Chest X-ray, PA view. Patient: 50 years old, sex M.
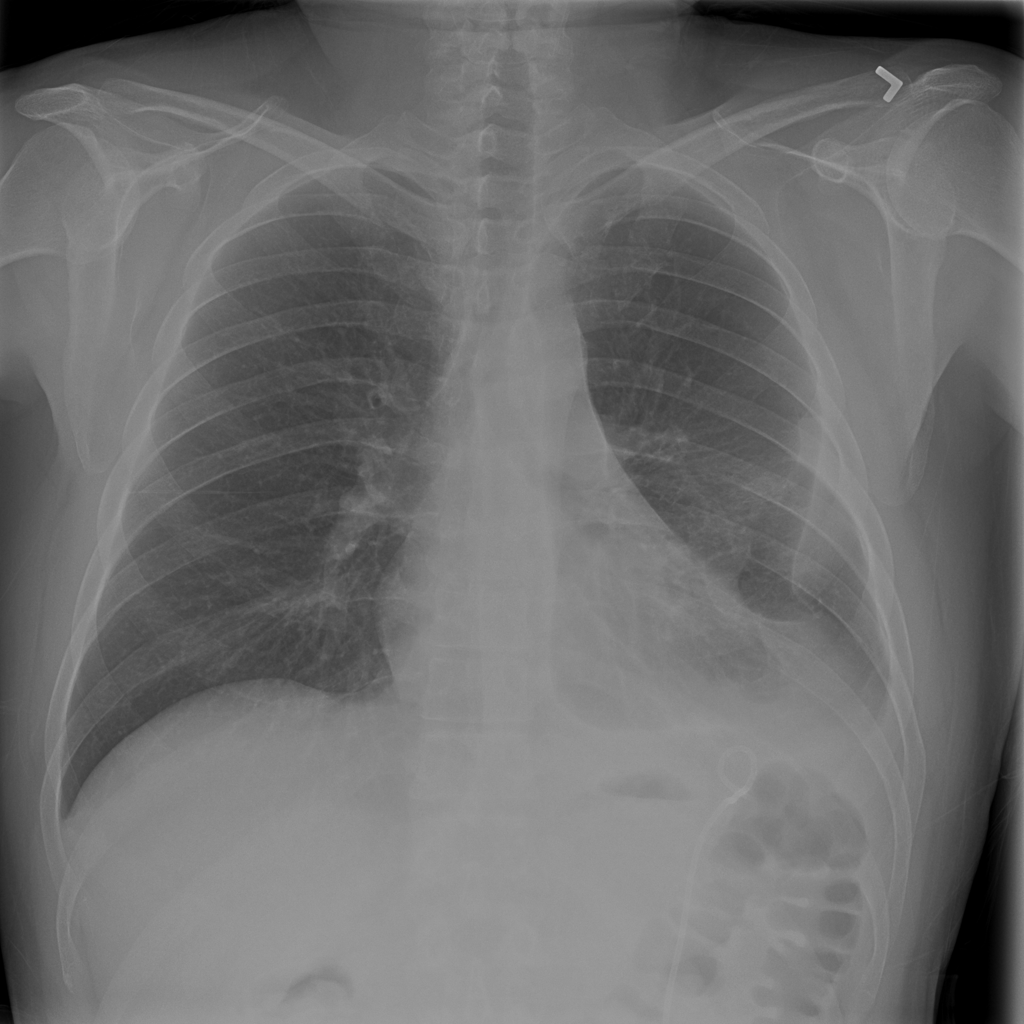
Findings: Atelectasis, Effusion, Pneumothorax